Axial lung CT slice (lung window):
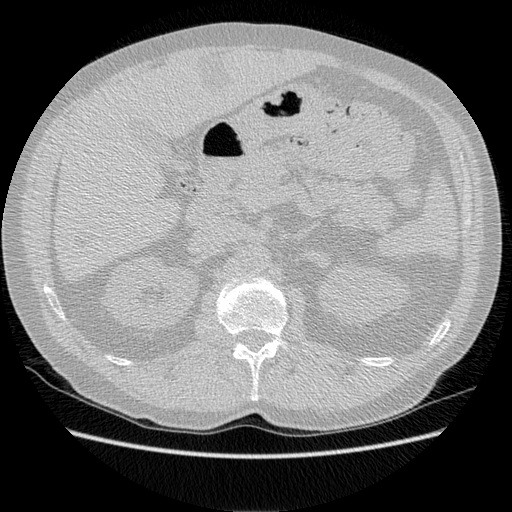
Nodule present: no